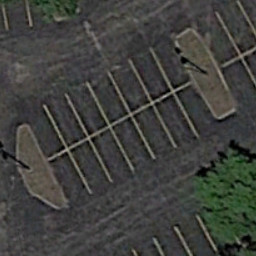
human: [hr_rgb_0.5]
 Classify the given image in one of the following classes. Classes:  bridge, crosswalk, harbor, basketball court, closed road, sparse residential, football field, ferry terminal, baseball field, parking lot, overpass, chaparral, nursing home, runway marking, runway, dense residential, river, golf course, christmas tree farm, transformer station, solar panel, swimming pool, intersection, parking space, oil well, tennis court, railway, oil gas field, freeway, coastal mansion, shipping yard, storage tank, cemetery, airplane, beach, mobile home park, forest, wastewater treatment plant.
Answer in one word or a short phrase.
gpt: parking space